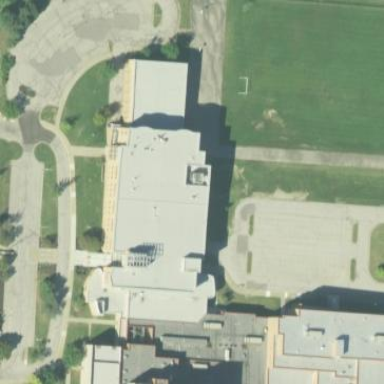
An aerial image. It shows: School building.